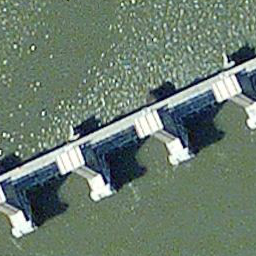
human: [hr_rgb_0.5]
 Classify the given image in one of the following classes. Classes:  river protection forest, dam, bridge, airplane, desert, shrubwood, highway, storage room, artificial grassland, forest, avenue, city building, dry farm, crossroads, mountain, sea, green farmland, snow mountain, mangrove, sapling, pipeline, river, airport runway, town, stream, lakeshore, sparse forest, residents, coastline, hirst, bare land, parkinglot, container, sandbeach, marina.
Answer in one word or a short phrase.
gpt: dam